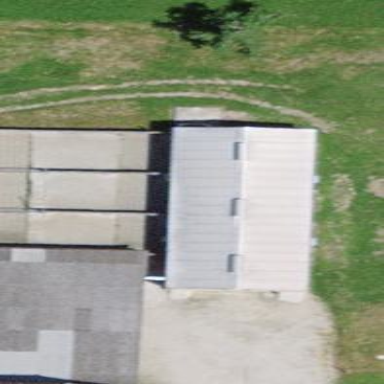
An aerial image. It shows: Rural barn.